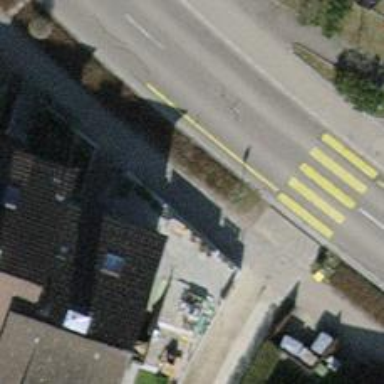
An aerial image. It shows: Post box is visible.